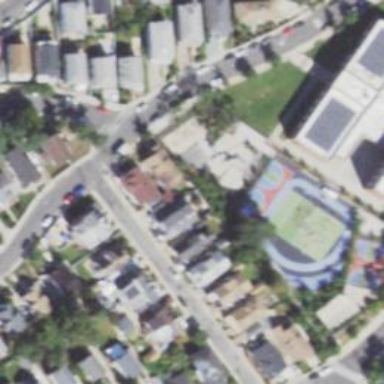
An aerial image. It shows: Basketball court on pitch.